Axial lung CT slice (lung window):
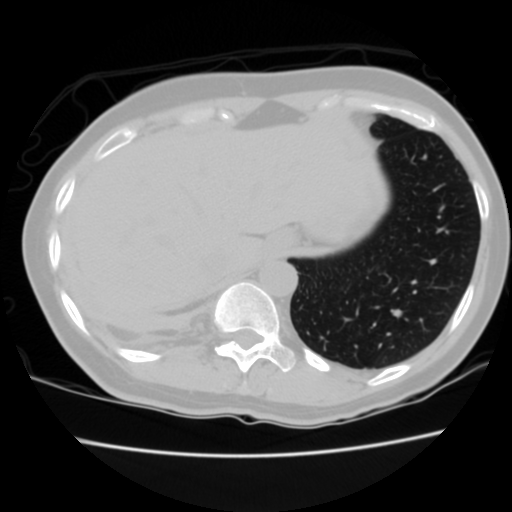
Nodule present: no